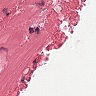
Metastatic tissue present: no